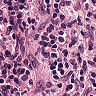
Metastatic tissue present: no